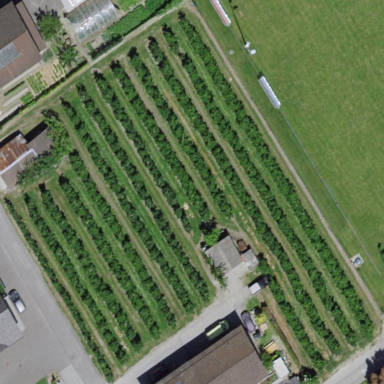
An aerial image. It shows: Orchard.